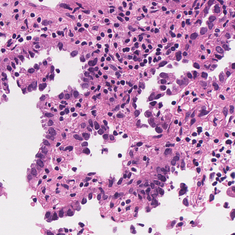
Tumor epithelial tissue: yes
Tumor-associated stroma tissue: yes
Normal tissue: no